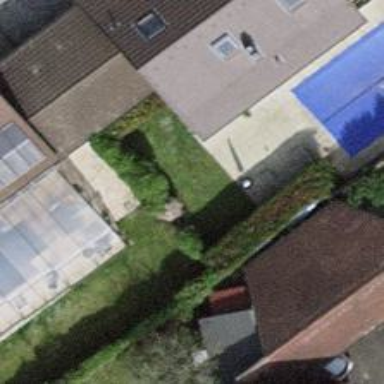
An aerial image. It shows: View of roof of building.